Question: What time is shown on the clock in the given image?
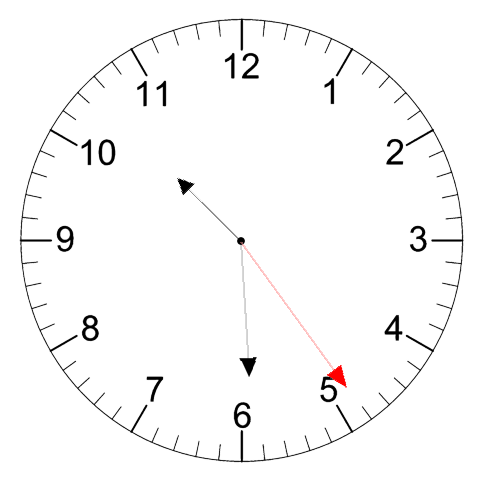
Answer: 10:29:24